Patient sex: M
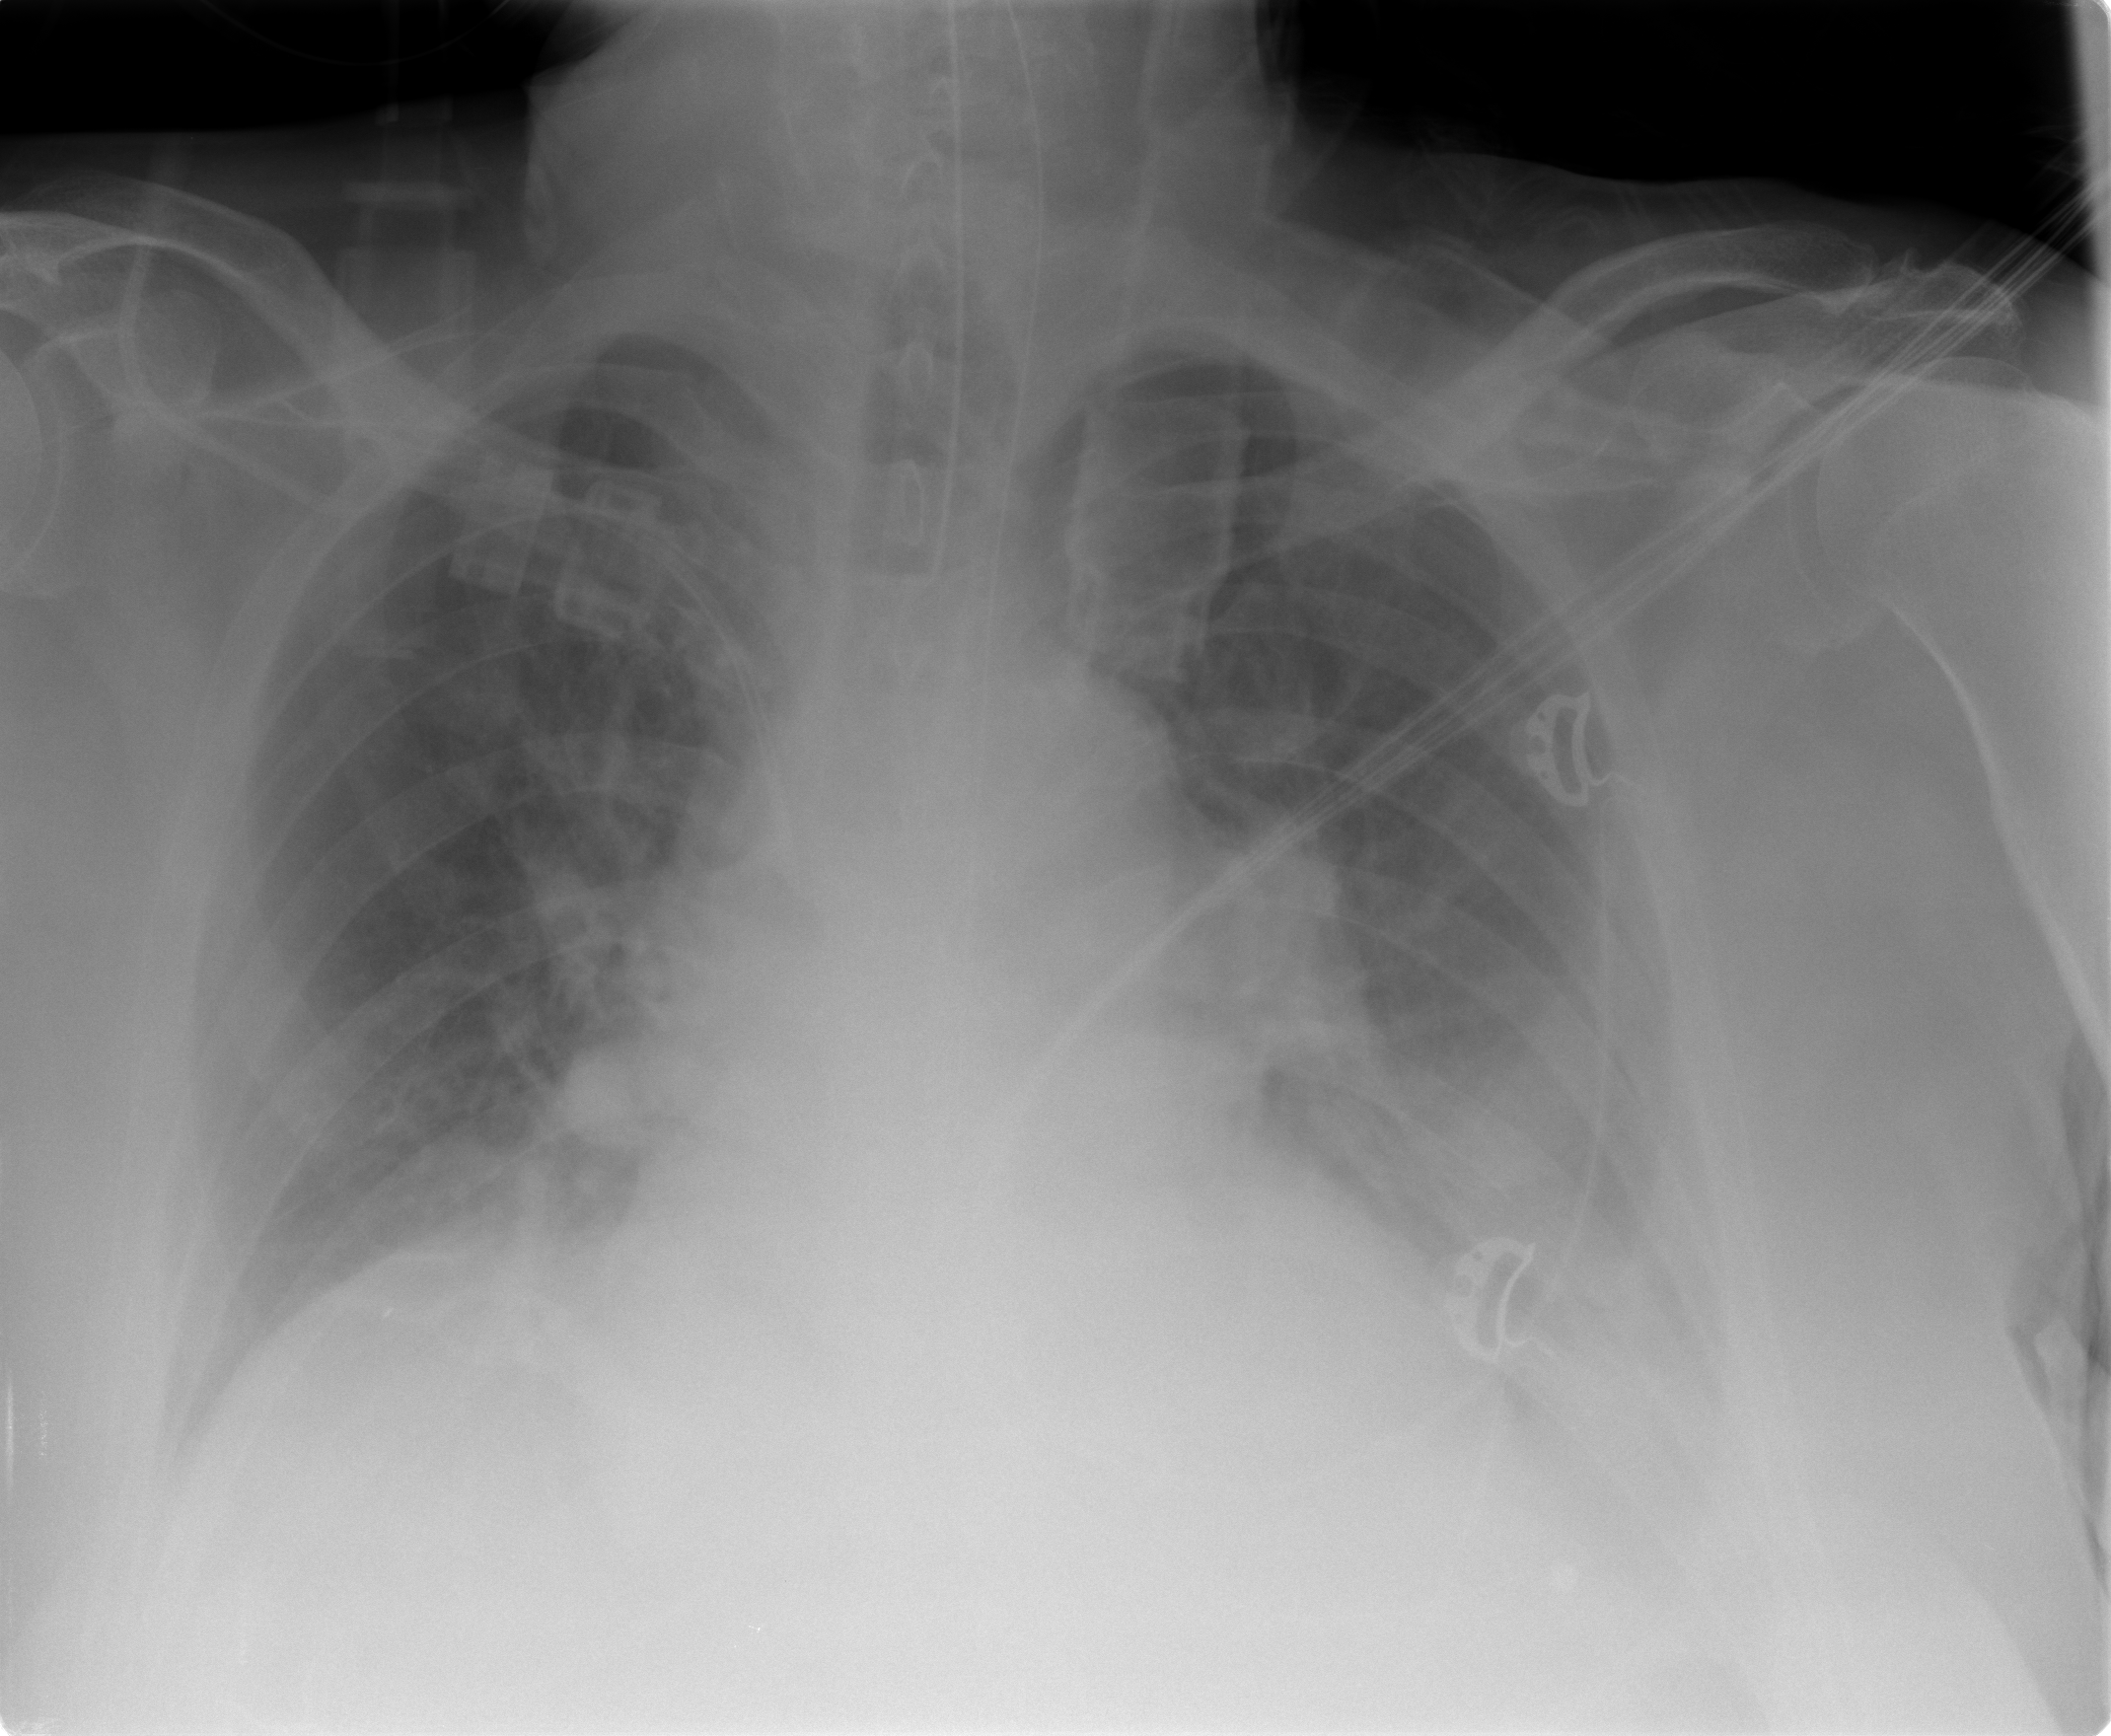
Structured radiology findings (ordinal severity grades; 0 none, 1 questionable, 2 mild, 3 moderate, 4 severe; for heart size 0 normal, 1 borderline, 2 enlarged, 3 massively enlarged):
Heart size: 1
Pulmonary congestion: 2
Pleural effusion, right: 1
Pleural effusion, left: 2
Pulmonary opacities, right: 1
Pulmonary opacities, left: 1
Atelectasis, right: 2
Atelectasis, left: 2